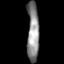
Tissue: prostate
Cell type: T cells
Senescence score: 0.803
Nuclear area (px): 696
Mean DAPI intensity: 137.496